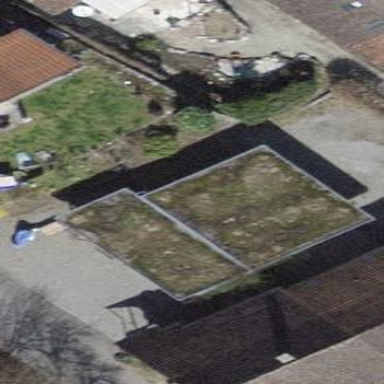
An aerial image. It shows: Building with flat roof.